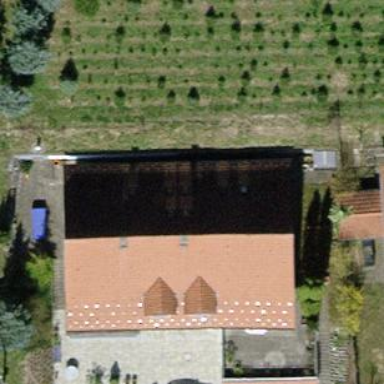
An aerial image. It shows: Semidetached house with gabled roof.